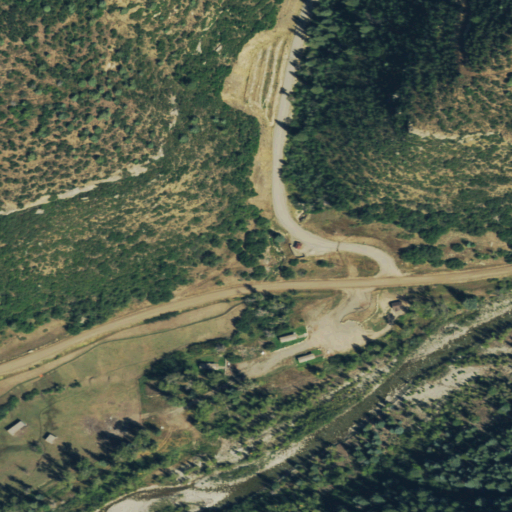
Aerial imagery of valley in Colorado named Layton Gulch containing shrub, woody wetlands, deciduous forest, open development, evergreen forest, pasture, herbaceous wetlands, low intensity development, mixed forest, and medium intensity development